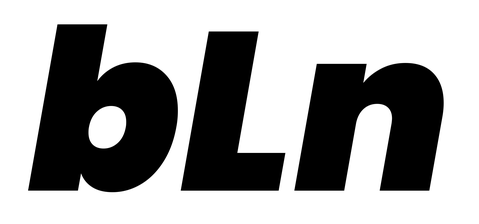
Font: Poppins-BlackItalic